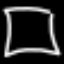
Label: square